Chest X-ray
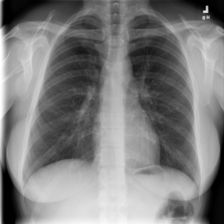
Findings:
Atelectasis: negative
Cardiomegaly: negative
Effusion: negative
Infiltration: positive
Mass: negative
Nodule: positive
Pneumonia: negative
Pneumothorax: negative
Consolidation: negative
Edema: negative
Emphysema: negative
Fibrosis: negative
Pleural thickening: negative
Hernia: negative